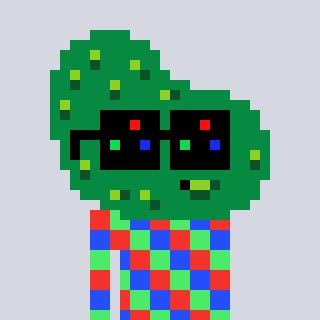
a pixel art character with square black sunglasses, a pickle-shaped head and a darkbrown-colored body on a cool background